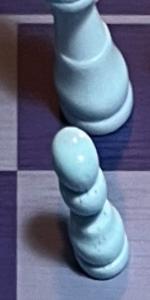
Label: Pawn_White